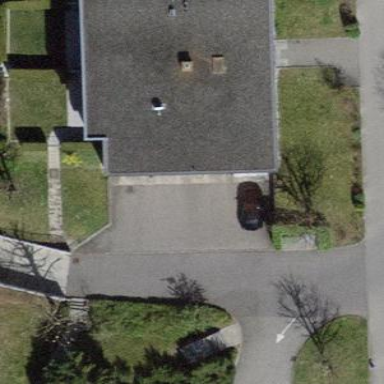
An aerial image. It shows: Grey-roofed residential building.